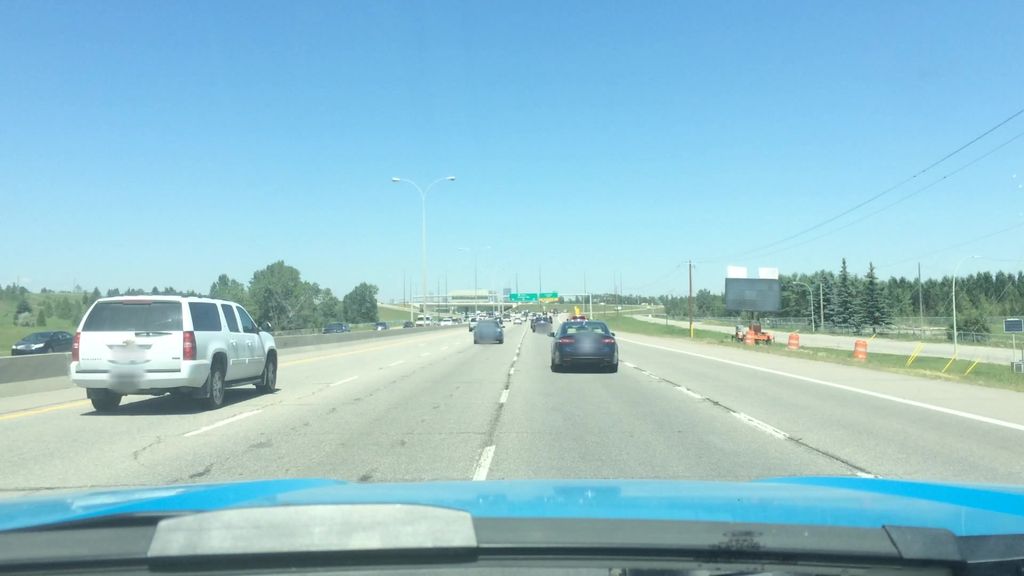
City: calgary